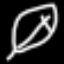
Label: leaf